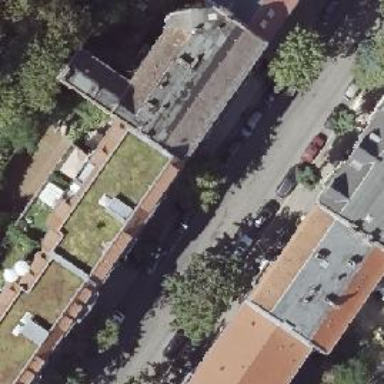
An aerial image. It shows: Parking lane.